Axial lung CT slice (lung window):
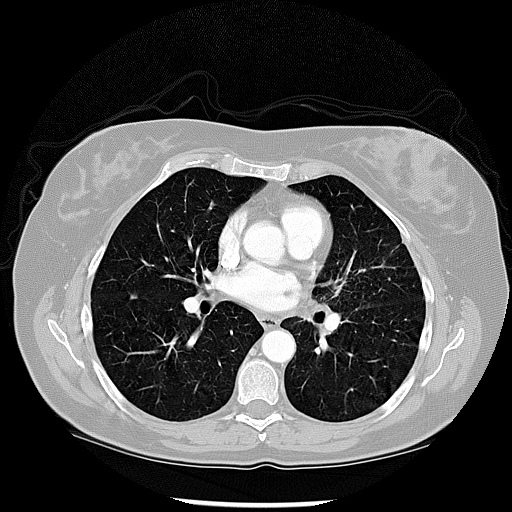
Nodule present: no